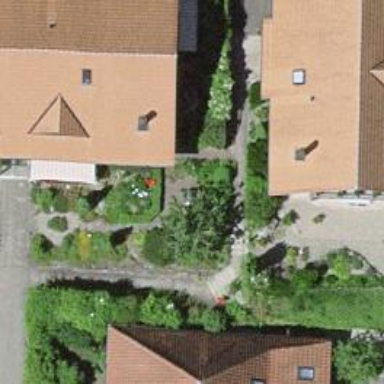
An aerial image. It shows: Residential building.